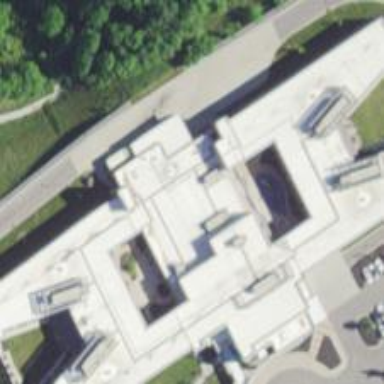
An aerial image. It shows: Healthcare facility identified as hospital.